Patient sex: M
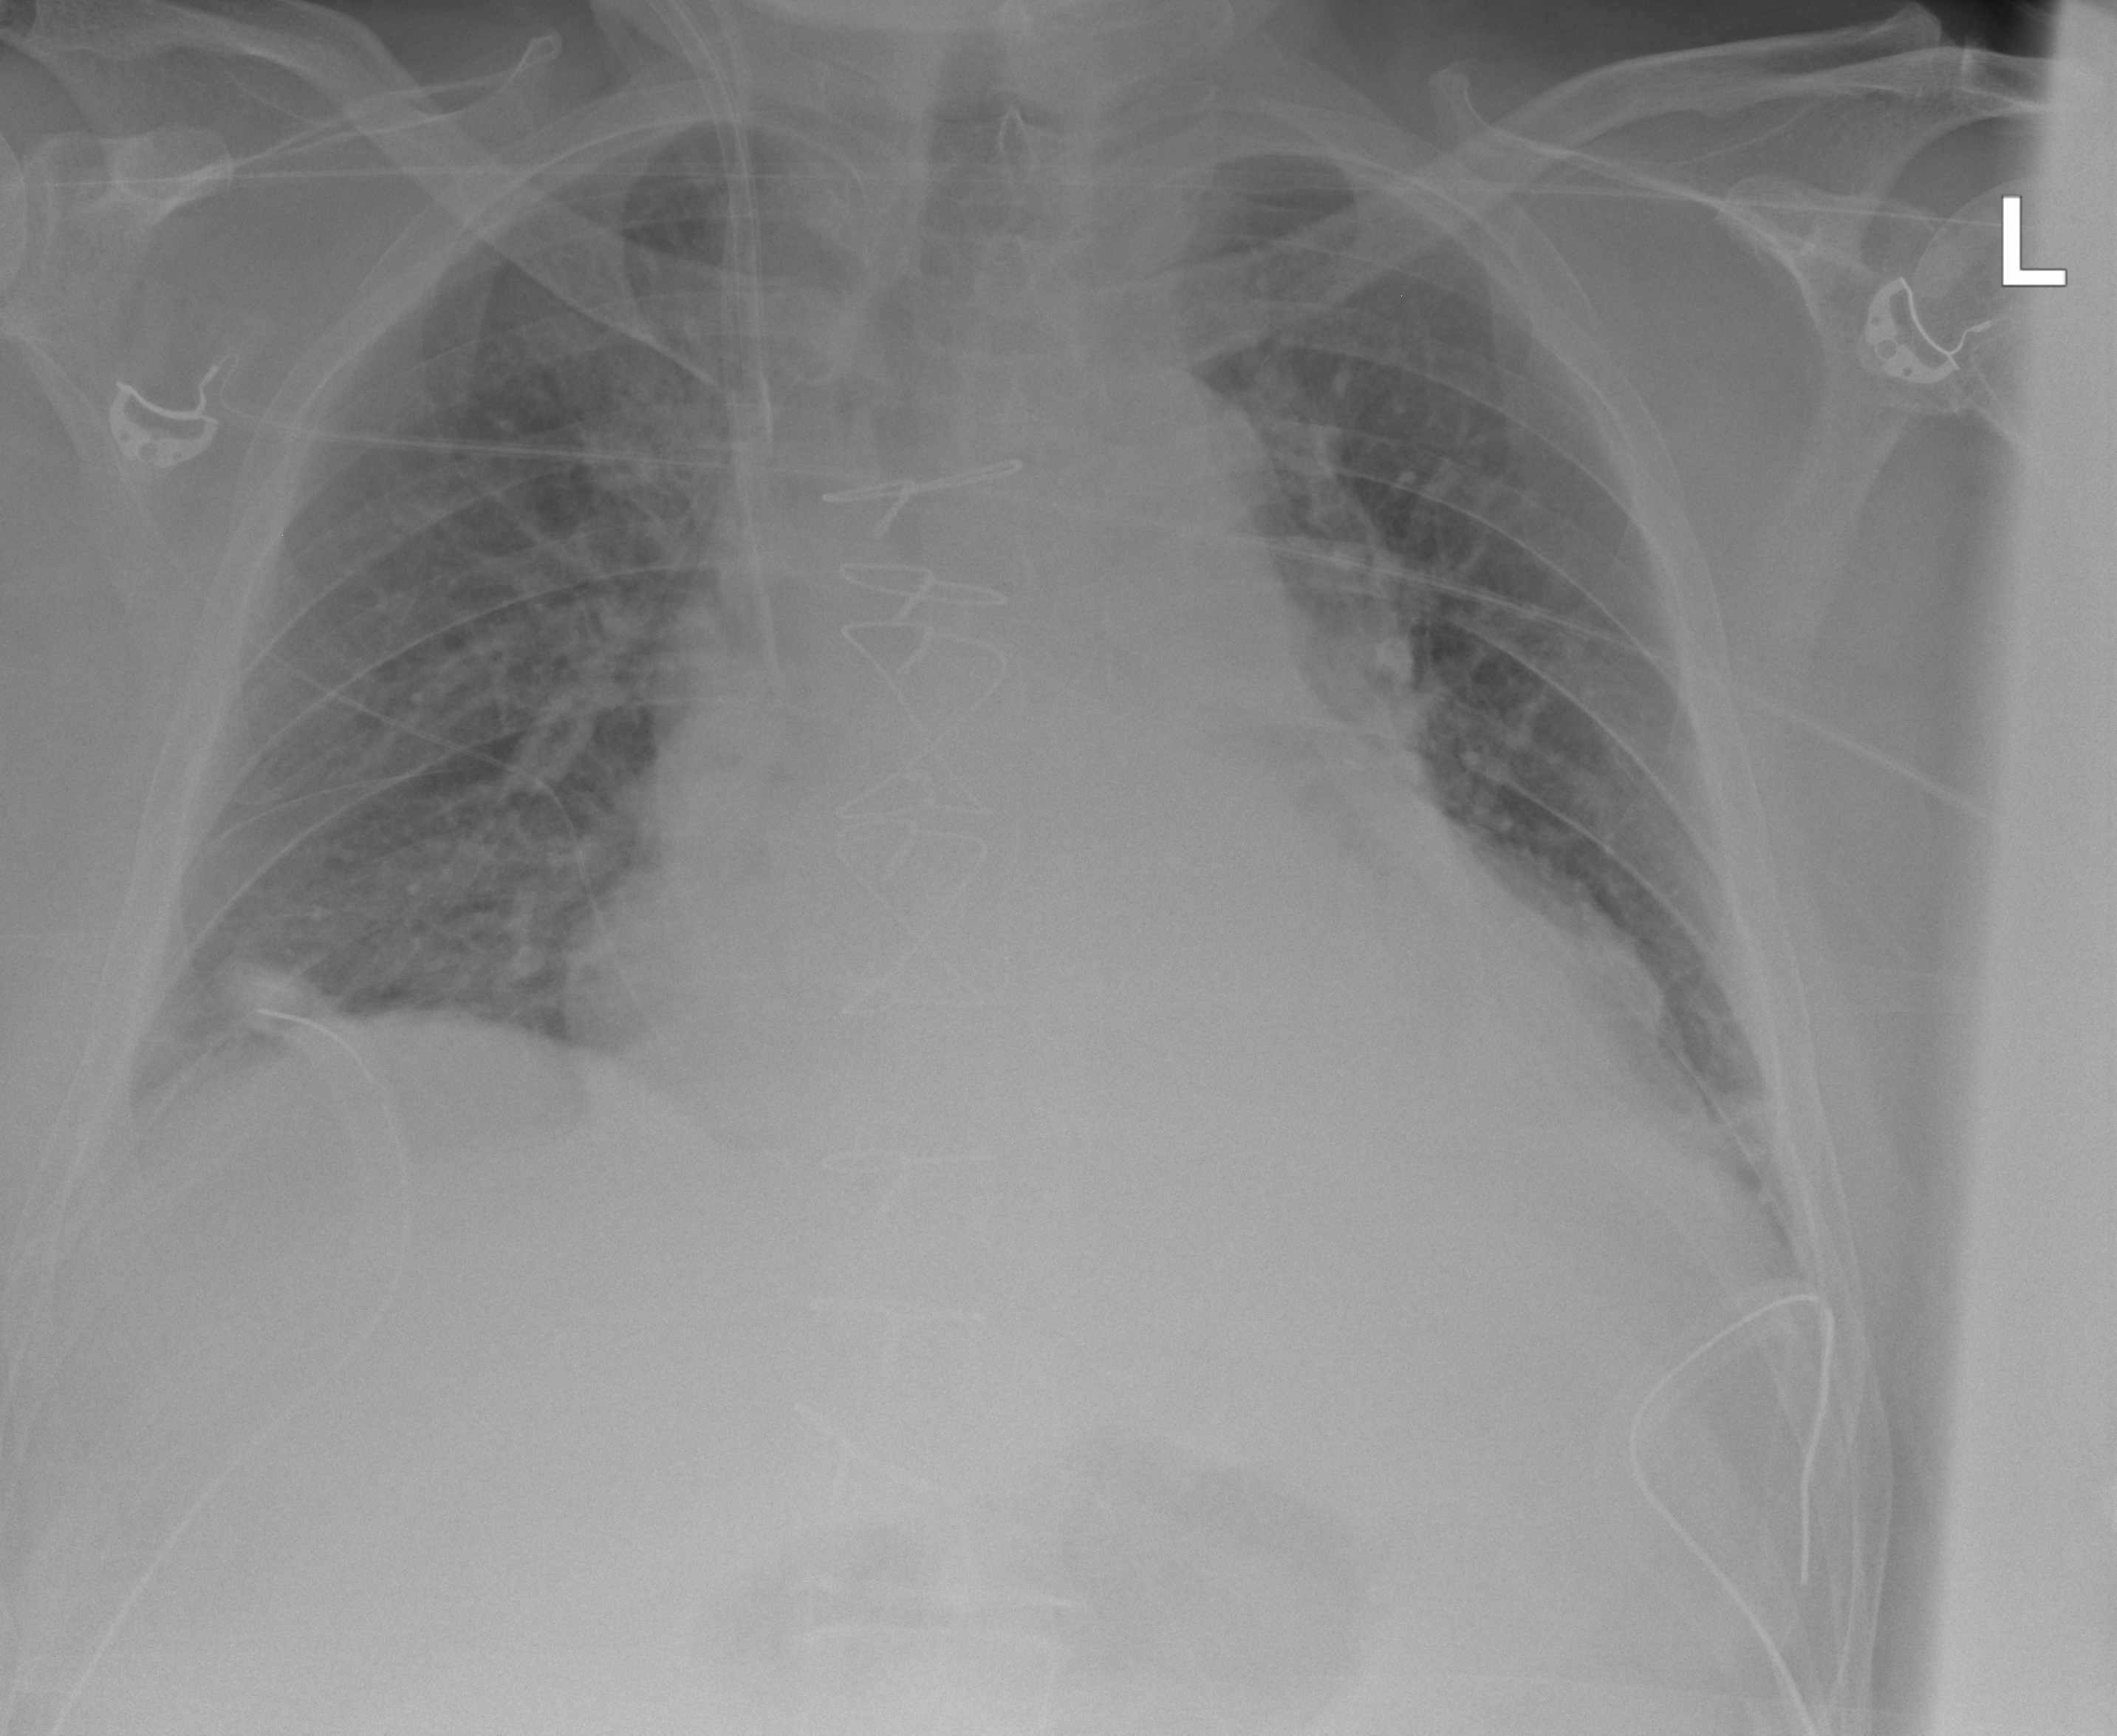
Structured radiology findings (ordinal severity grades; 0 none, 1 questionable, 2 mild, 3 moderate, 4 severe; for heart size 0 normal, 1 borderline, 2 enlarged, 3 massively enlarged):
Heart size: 3
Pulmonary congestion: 2
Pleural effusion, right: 0
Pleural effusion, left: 0
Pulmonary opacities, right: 0
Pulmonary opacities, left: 2
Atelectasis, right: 0
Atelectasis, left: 2